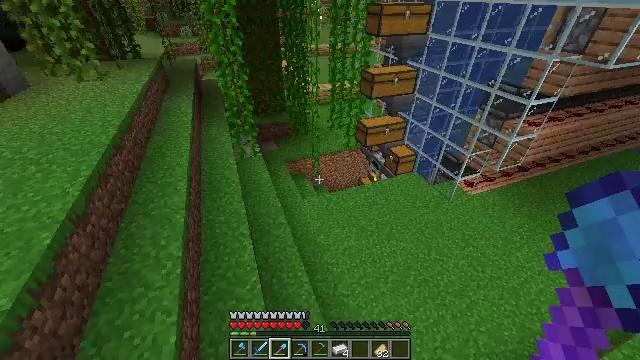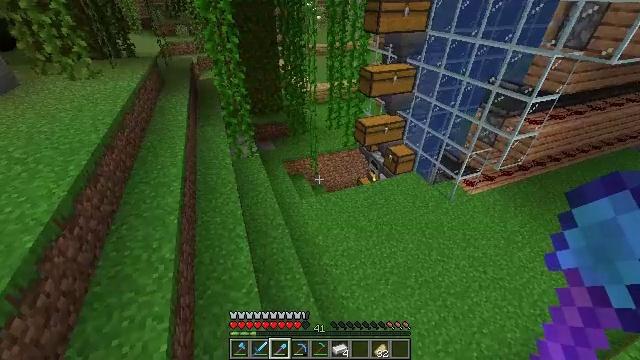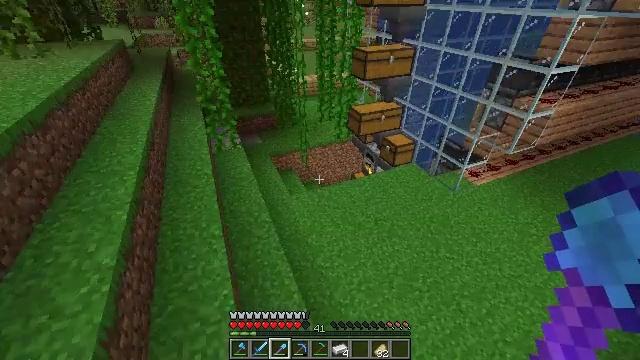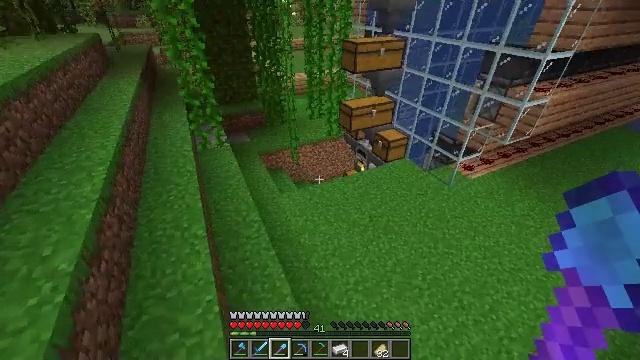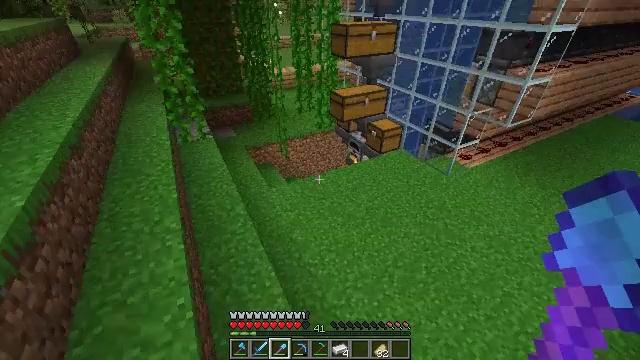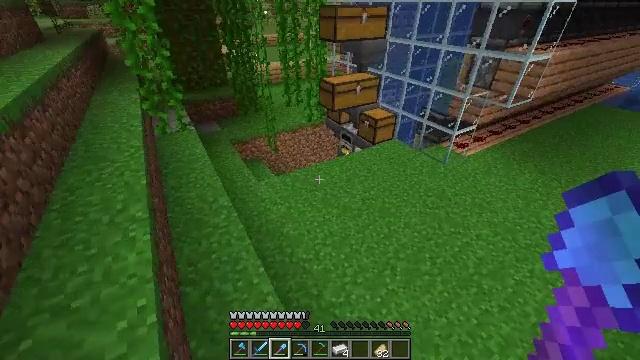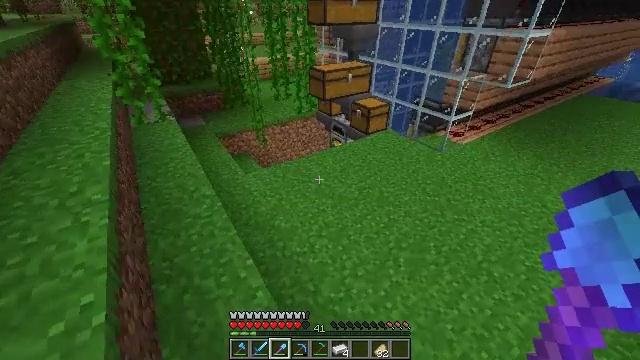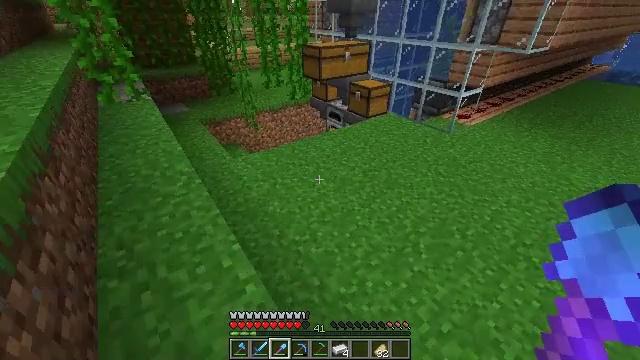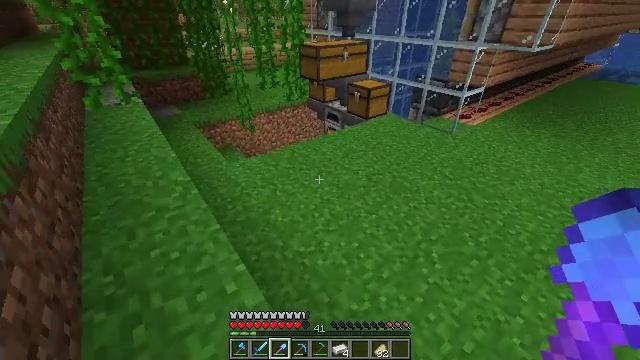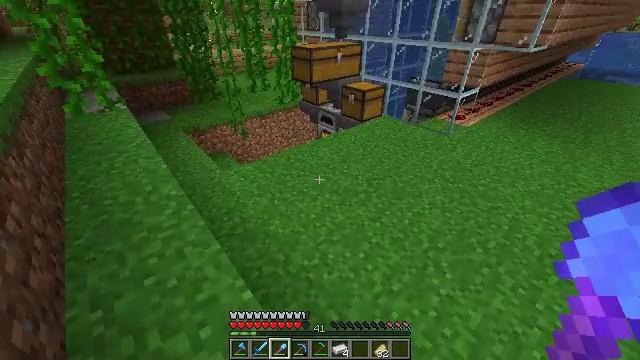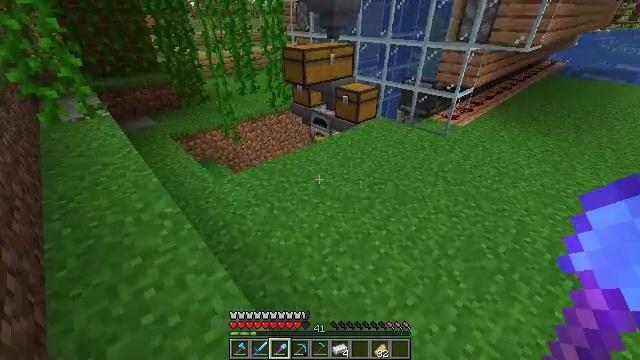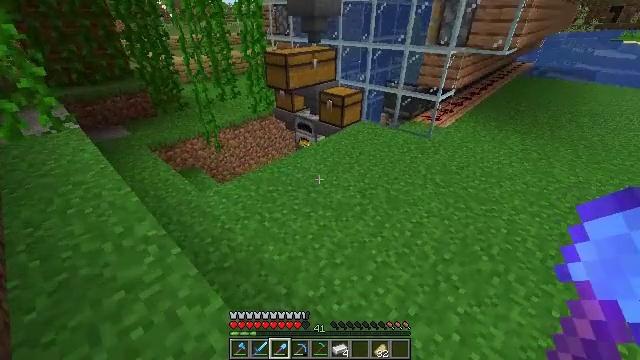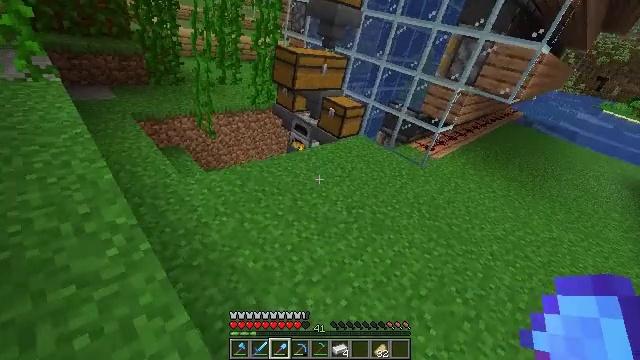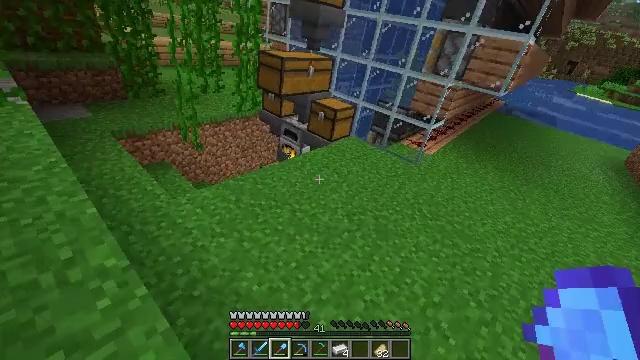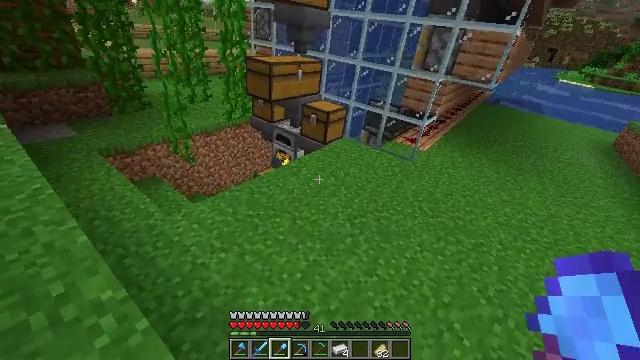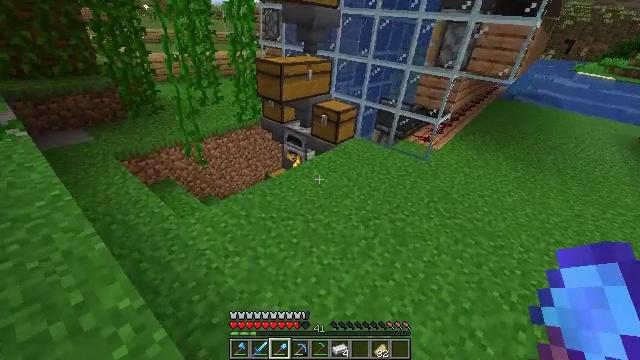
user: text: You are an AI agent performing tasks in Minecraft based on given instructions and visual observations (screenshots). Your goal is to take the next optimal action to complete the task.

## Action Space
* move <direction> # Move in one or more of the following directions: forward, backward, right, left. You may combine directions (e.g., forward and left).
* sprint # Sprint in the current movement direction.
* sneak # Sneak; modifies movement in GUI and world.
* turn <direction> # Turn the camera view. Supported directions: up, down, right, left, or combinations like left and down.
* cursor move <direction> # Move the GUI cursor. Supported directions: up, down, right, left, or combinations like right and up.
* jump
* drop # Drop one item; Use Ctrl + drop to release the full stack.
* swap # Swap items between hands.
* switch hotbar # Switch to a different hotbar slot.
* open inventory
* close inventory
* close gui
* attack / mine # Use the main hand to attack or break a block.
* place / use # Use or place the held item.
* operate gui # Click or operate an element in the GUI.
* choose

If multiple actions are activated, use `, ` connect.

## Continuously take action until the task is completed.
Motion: motion action
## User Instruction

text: Form a dried kelp block with dried kelp at the crafting table.
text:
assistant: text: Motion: move forward
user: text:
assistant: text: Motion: move forward, turn right
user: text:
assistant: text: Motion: move forward and move left, turn right
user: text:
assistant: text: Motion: move forward and move left, turn right
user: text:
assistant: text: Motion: move forward and move left, turn right
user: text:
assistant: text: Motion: move forward and move left, turn right
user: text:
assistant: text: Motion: move forward and move left, turn right
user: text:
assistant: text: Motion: move forward and move left, turn right
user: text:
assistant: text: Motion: move forward and move left, turn right
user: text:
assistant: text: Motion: move forward and move left, turn right
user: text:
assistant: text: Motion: move forward and move left, turn right
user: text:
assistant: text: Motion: move forward and move left, turn right and up
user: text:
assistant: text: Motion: move forward and move left, turn right
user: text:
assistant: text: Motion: move forward and move left, turn right
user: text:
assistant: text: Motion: move forward and move left, turn left
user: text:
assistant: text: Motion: move forward and move left
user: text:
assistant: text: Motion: move forward
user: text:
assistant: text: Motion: no_op
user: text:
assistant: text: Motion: no_op
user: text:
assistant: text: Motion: no_op
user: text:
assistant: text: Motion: no_op
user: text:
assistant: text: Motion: no_op
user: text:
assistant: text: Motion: turn right
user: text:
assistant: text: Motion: turn right
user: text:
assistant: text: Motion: move forward
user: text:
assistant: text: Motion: move forward
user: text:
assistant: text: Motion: move forward and move left
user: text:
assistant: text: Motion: move forward and move left
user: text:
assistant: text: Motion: move forward and move left
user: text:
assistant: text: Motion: move forward and move left